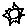
Label: sun